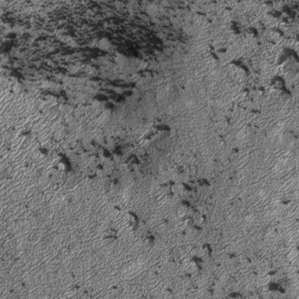
Label: frost